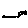
Label: fish